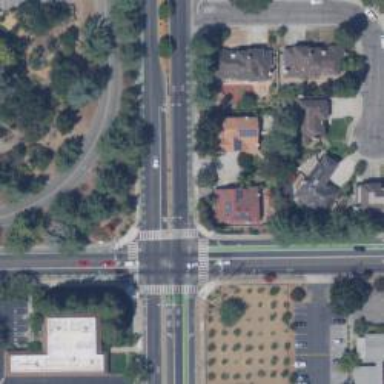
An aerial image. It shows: Secondary link road with separate sidewalk.